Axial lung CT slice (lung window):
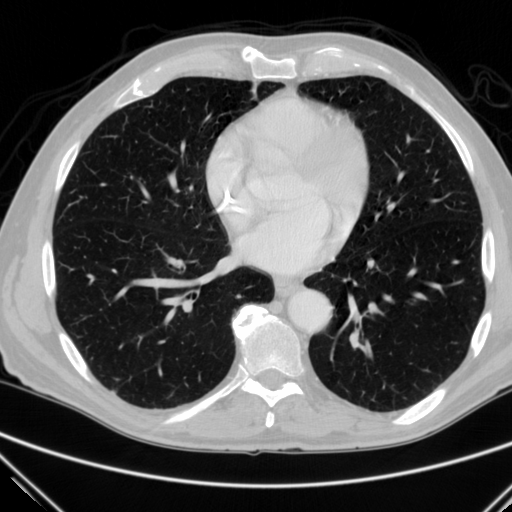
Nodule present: no